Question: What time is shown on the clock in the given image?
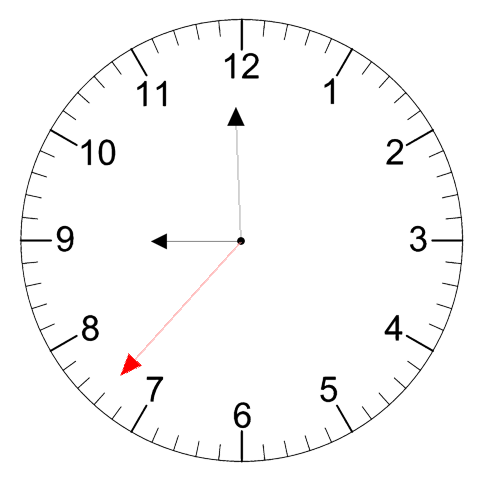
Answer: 08:59:37